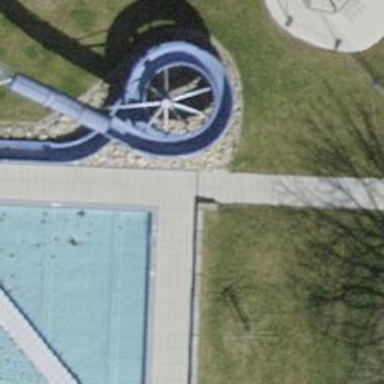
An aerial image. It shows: Water slide attraction.